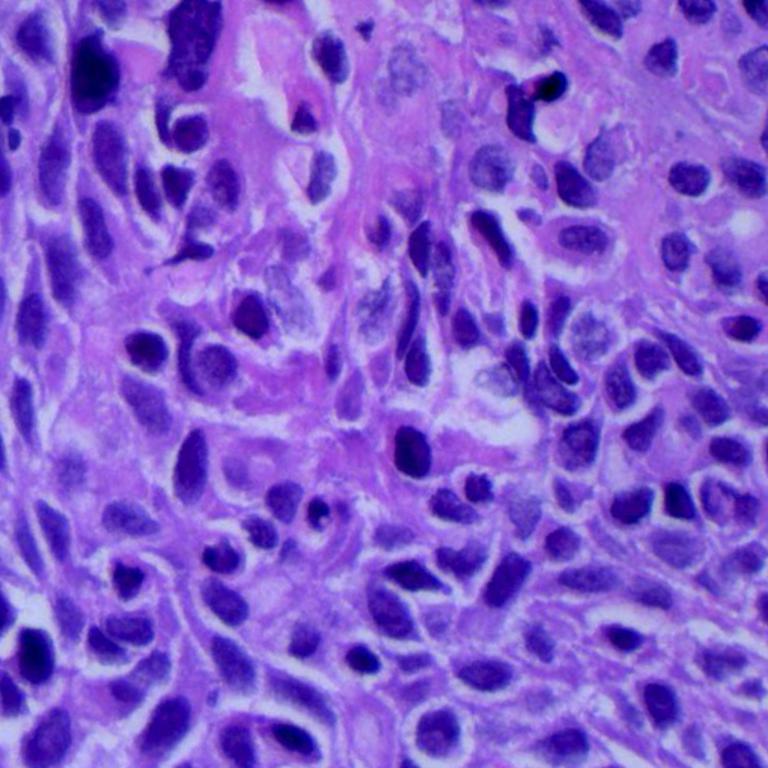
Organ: lung
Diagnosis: squamous carcinomas